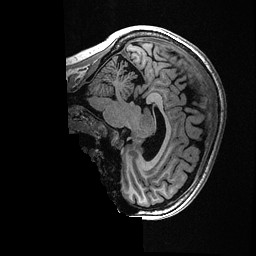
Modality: T1w
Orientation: sagittal
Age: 55
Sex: female
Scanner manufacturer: ge
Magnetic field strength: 3 T
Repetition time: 0.006952 s
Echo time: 0.00292 s